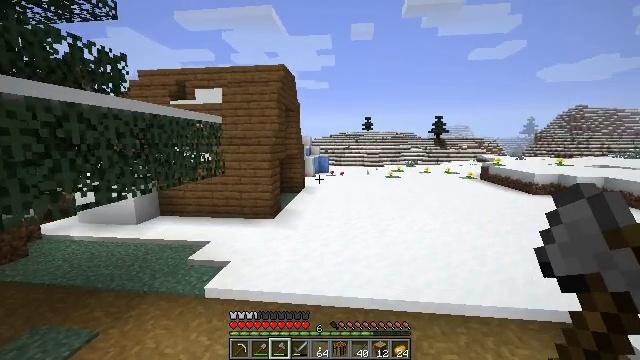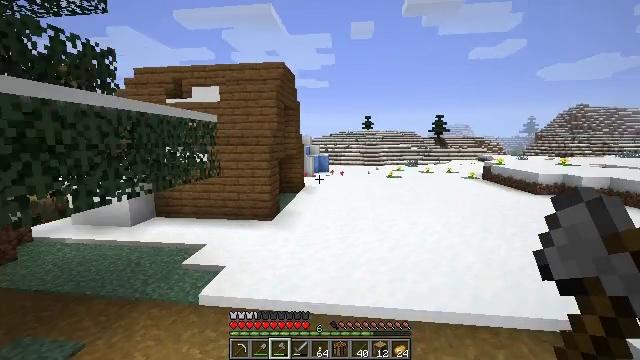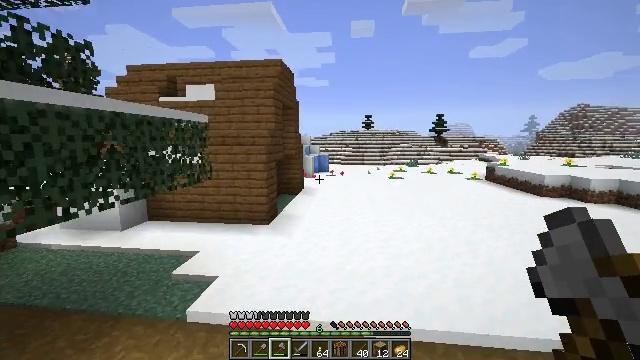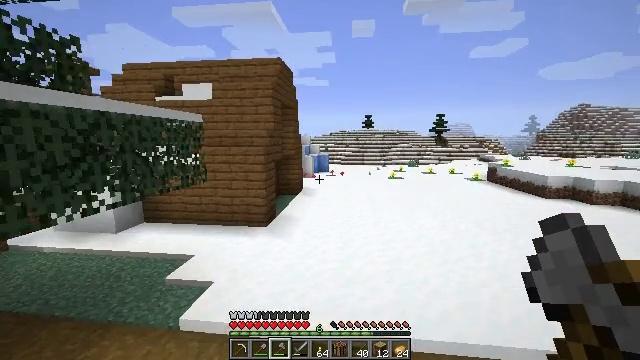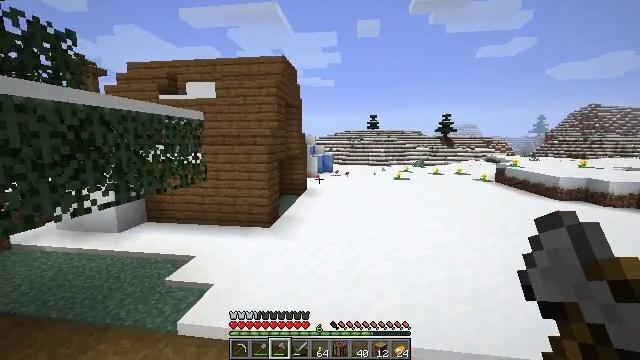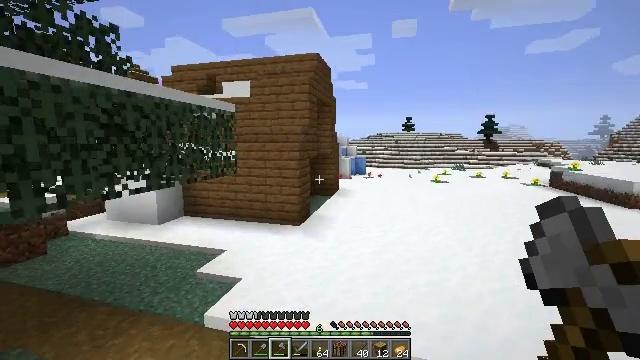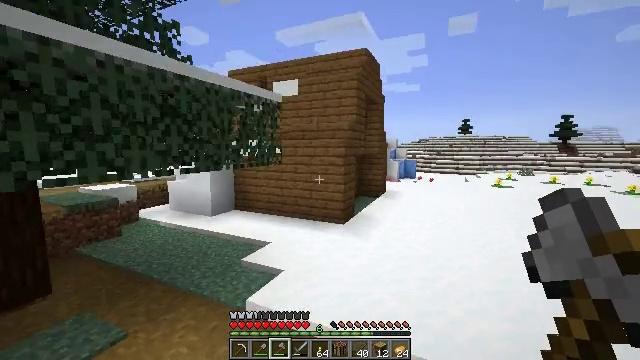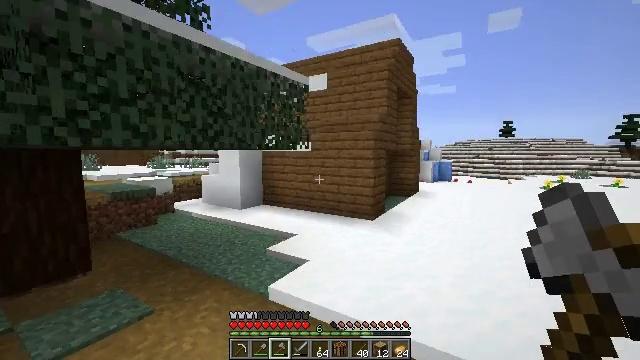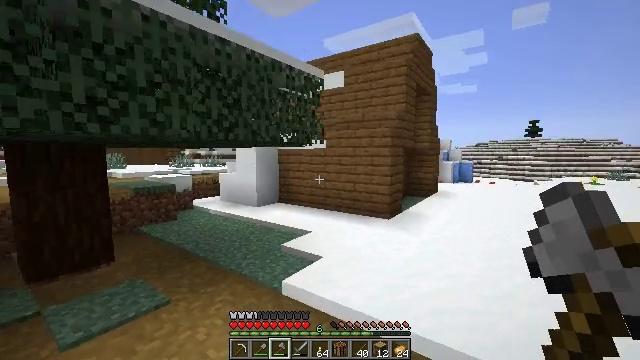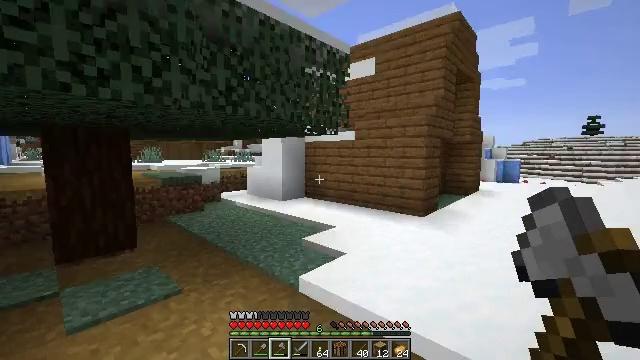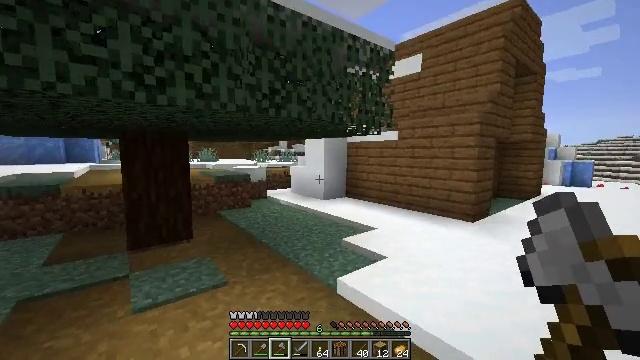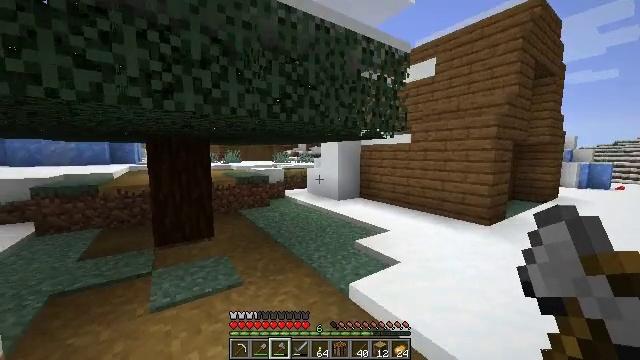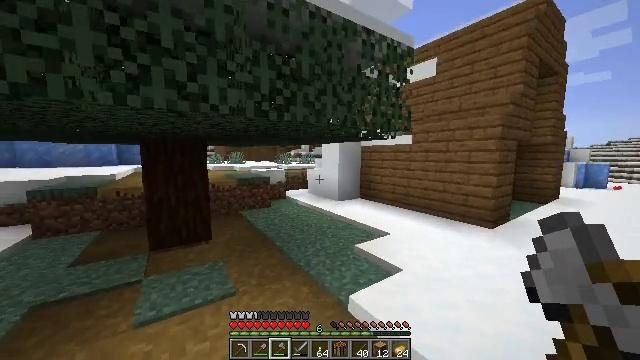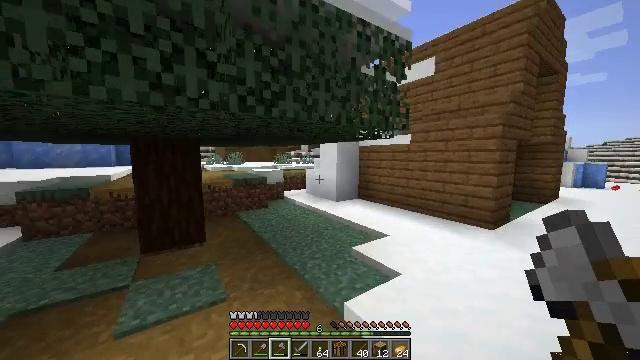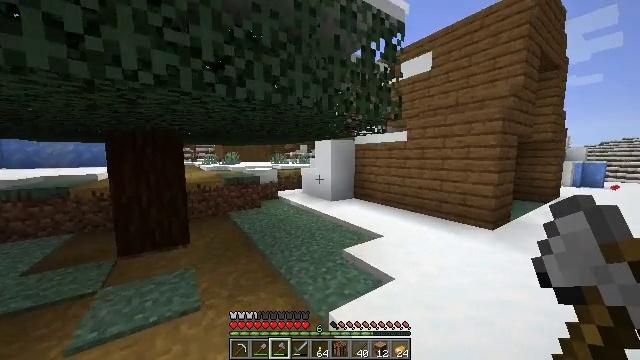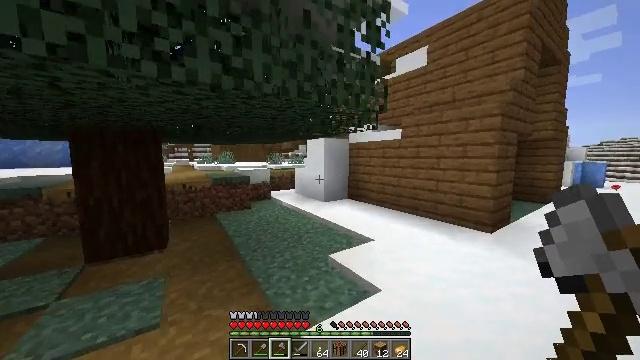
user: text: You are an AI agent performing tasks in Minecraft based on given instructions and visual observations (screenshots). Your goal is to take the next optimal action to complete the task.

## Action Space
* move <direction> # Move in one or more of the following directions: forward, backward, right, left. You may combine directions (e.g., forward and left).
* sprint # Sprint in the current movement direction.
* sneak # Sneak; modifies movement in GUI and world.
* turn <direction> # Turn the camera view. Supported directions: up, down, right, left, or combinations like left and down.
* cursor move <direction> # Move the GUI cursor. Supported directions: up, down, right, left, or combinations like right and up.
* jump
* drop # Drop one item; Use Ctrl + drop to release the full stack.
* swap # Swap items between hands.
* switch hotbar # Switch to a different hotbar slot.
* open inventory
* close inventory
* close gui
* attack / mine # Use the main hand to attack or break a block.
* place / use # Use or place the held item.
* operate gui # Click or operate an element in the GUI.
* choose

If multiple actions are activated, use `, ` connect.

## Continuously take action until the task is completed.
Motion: motion action
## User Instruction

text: Punch the spruce leaves to get saplings.
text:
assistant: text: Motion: move forward
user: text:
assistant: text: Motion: move forward
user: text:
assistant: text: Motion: move forward
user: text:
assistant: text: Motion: move forward, turn left
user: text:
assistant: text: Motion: move forward, turn left
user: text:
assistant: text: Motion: move forward, turn left
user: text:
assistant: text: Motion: move forward, turn left
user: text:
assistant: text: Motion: move forward, turn left
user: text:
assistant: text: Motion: move forward, sprint, turn left
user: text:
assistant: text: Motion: move forward, sprint, turn left
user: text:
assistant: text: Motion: move forward, sprint, turn left
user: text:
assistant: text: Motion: move forward and move right, sprint
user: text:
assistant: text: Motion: move forward and move right, sprint
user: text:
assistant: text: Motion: move forward and move right, sprint
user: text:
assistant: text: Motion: move forward and move right, sprint
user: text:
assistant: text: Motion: move forward and move right, sprint, turn right
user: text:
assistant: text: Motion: move forward and move right, sprint, turn right
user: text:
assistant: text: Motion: move forward and move right, sprint, turn right
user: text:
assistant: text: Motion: move forward and move right, sprint, turn right
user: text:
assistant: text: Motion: move forward and move right, sprint
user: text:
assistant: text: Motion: move forward and move right, sprint
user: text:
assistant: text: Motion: move forward and move right, sprint
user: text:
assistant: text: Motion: move forward and move right, sprint
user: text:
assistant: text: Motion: move forward and move right, sprint
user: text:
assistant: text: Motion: move forward and move right, sprint
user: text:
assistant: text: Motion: move forward and move right, sprint, turn left
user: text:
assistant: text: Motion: move forward and move right, sprint, turn left
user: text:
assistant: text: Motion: move forward and move right, sprint, turn left
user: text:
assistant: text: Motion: move forward and move right, sprint, turn left
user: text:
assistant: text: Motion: move forward and move right, sprint, turn left